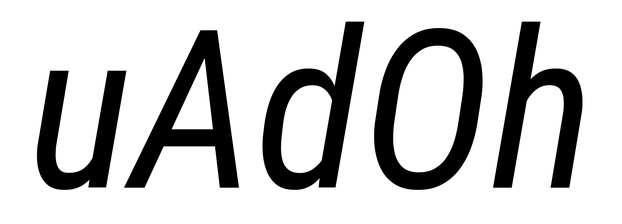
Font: Roboto-Italic_Condensed_Italic